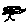
Label: tree